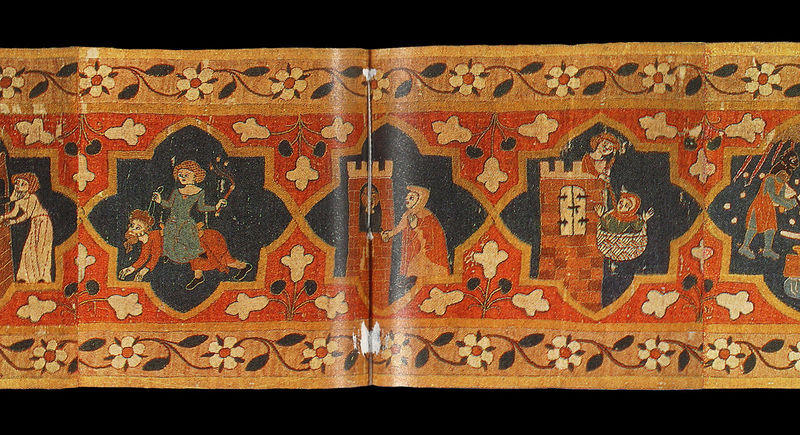
Titel: Maltererteppich
Institution: Freiburg, Augustinermuseum
Schlagwörter: blau, mann, weiß, frauen, gelb, menschen, sitzen, stadt, blume, blumen, fenster, frau, frisur, männer, rücken, schwarz, blüten, rot, schloss, muster, ornament, teppich, band, bibel, diener, geschichte, steine, kirche, stoff, borte, fensterläden, pferd, turm, ranken, reiten, farbig, man, mauer, ziegel, blümchen, laden, figuren, querformat, wandteppich, dekor, ornamente, verzierung, korb, geschlossen, zinnen, foto, buch, burg, stern, seil, druck, quer, peitsche, lilie, ritter, efeu, sklave, mittelalter, märchen, abfolge, szenen, arabeske, biebel, gerte, reitend, bildfolge, liebhaber, sruck, geisel, herrin, abseilen, auf allen vieren, krabbelt, fand, brlumen, peitsce, mitterlalter, reietnd, siebenschwänzig